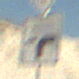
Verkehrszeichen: VerlaufVorfahrtsstrasse9
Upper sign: Vorfahrtsstrasse
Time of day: Midday
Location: Outdoor (Beach)
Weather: PartlyCloudy
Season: NotSpecified
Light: Natural